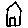
Label: house